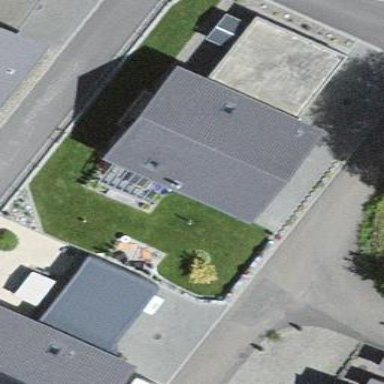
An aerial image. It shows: Residential building.